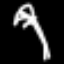
Label: palm tree